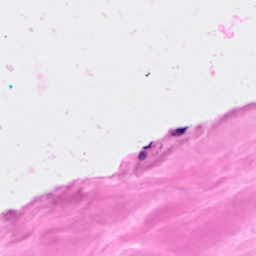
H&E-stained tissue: Breast